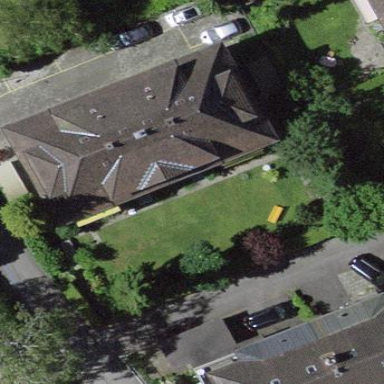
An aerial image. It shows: Building with hipped roof.